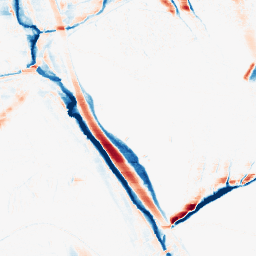
Category: morphological
Decomposition family: morphological_ellipse
Decomposition parameters: operation: average
width: 5
height: 20
Upsampling method: lanczos
Upsampling parameters: scale: 2
Upsampling scale: 2